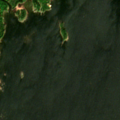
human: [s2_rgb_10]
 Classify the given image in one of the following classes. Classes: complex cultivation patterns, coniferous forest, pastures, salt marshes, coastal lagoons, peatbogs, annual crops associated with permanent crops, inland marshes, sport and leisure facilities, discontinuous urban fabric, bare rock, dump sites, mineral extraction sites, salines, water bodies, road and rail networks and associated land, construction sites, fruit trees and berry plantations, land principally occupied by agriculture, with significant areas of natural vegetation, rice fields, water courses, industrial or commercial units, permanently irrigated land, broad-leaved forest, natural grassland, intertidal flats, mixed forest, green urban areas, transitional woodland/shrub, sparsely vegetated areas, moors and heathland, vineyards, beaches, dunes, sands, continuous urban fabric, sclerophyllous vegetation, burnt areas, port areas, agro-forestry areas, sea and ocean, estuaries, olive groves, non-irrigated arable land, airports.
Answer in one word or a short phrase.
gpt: mixed forest, sea and ocean